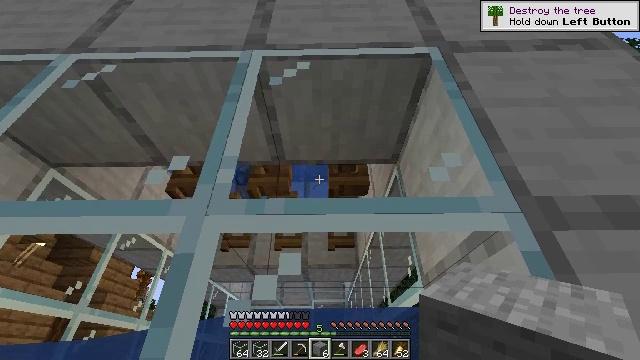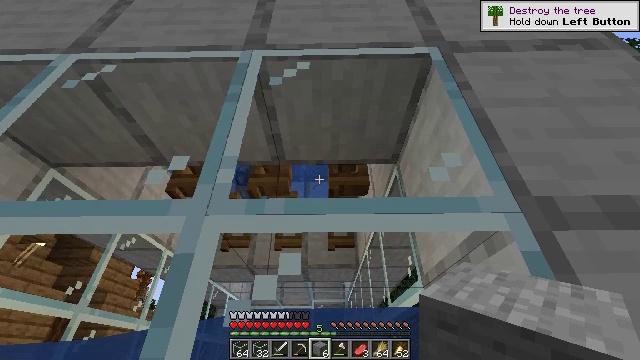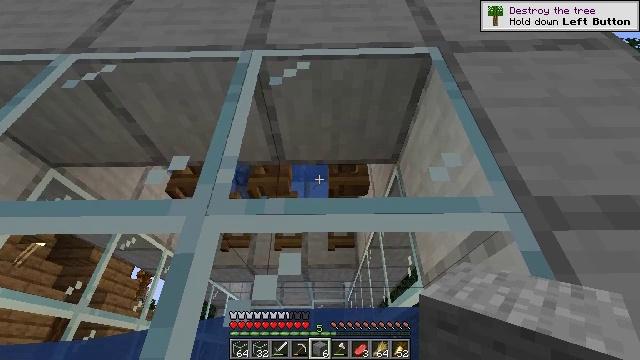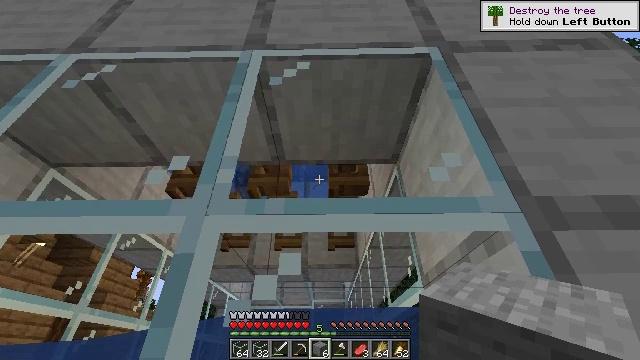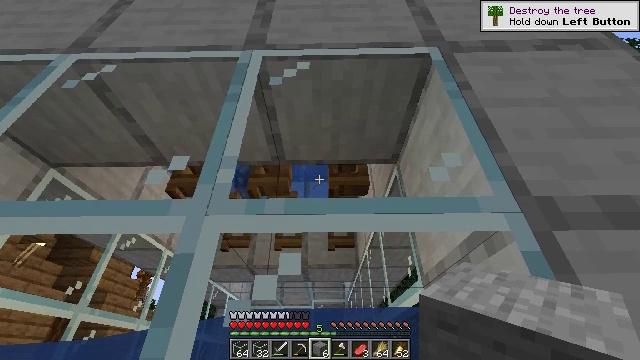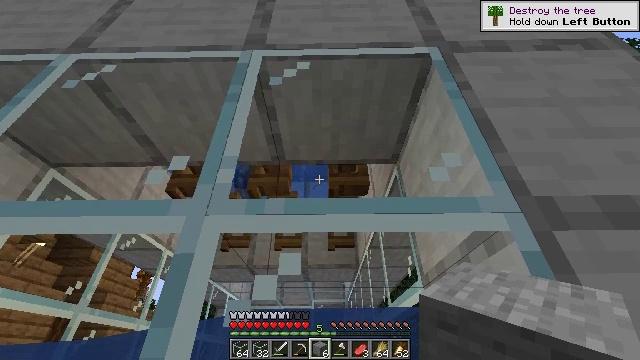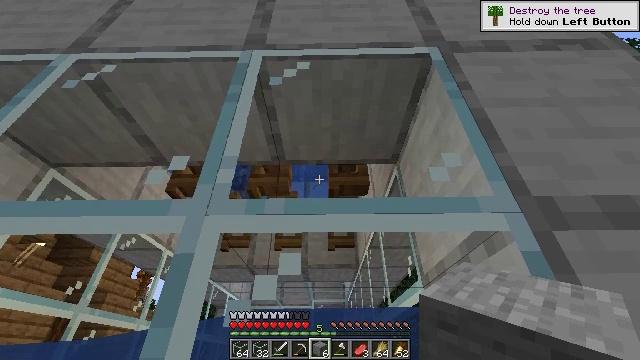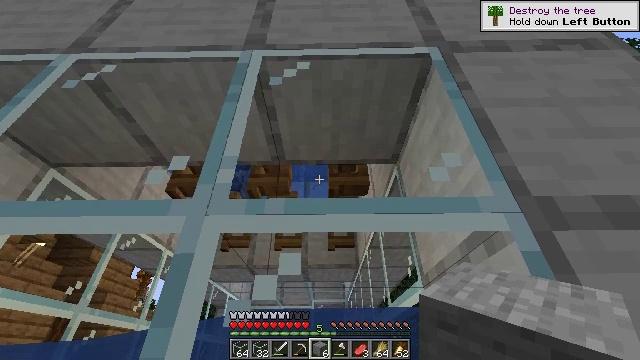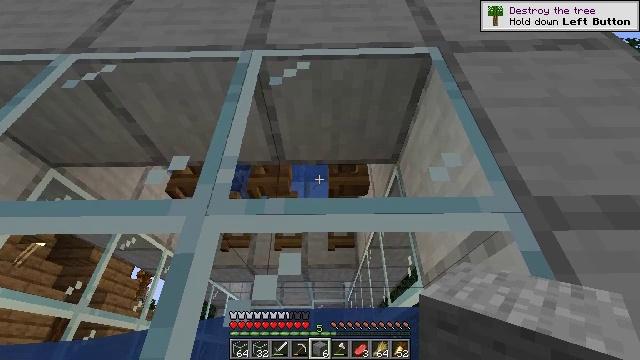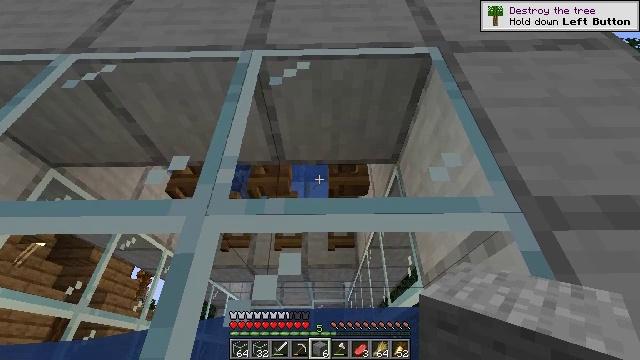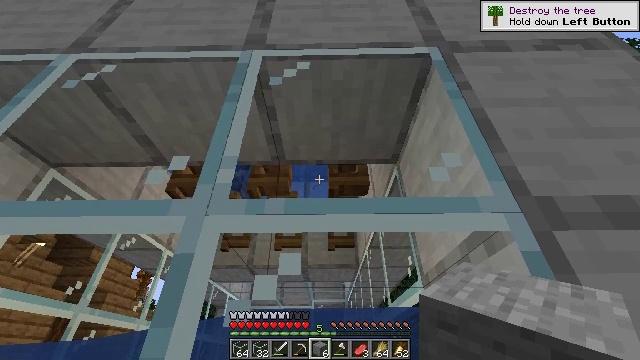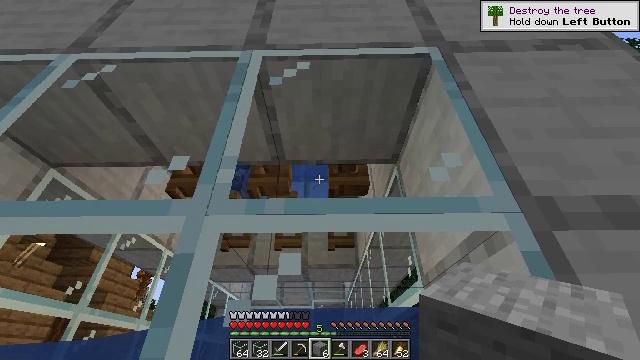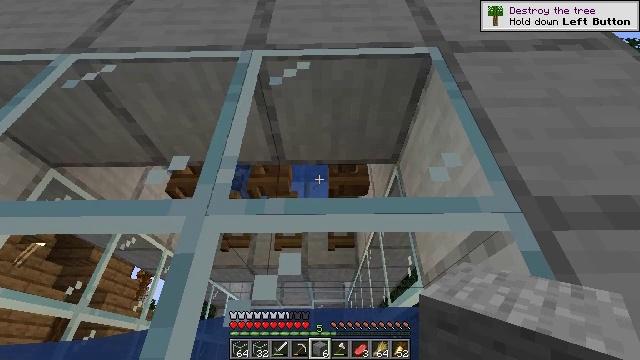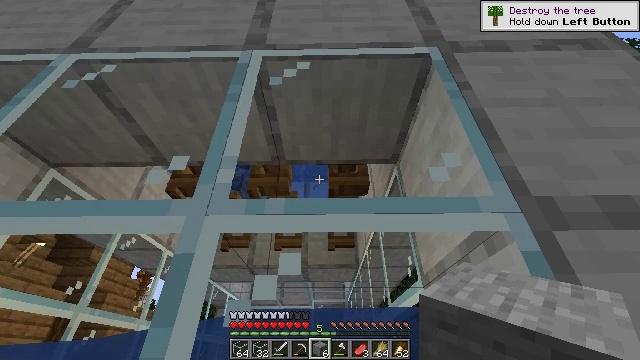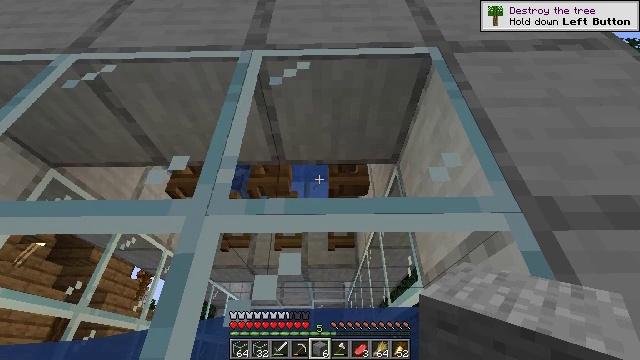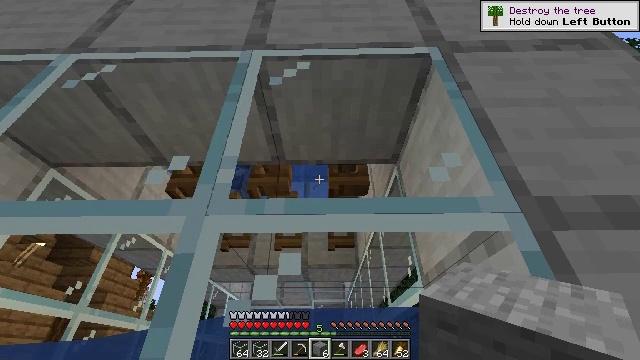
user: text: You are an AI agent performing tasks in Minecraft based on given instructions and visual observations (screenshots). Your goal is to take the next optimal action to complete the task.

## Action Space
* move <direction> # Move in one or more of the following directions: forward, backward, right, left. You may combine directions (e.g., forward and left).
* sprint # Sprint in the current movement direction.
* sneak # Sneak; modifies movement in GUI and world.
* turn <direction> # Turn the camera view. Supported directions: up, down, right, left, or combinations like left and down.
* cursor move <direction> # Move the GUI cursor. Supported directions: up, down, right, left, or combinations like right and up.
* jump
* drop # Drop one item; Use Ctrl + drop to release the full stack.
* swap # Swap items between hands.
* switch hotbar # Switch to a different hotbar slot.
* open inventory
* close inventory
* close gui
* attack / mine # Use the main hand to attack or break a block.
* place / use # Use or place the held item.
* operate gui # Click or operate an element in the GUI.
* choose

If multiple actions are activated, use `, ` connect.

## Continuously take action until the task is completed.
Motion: motion action
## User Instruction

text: Mine the glass to clear the view.
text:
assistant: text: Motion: no_op
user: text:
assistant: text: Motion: no_op
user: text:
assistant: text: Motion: no_op
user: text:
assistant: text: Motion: no_op
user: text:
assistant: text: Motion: no_op
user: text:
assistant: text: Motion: no_op
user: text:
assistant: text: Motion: no_op
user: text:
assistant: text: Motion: no_op
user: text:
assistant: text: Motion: no_op
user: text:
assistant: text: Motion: no_op
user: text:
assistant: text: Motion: no_op
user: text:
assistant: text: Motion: no_op
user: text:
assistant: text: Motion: no_op
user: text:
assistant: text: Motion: no_op
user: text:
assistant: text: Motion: no_op
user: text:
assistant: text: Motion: no_op
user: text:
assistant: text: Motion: no_op
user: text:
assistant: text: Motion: no_op
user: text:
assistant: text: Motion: no_op
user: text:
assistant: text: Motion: no_op
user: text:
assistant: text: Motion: no_op
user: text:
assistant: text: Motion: no_op
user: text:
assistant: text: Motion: no_op
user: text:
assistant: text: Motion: no_op
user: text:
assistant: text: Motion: no_op
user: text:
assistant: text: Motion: no_op
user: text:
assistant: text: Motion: no_op
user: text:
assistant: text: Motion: no_op
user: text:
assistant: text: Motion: no_op
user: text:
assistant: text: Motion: no_op